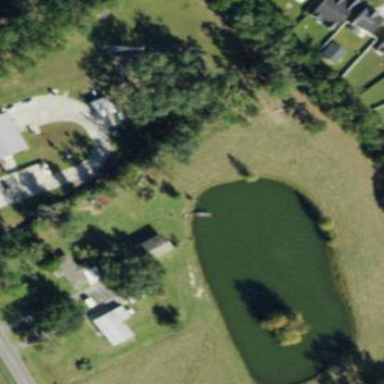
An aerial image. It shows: Peaceful pond surrounded by nature.